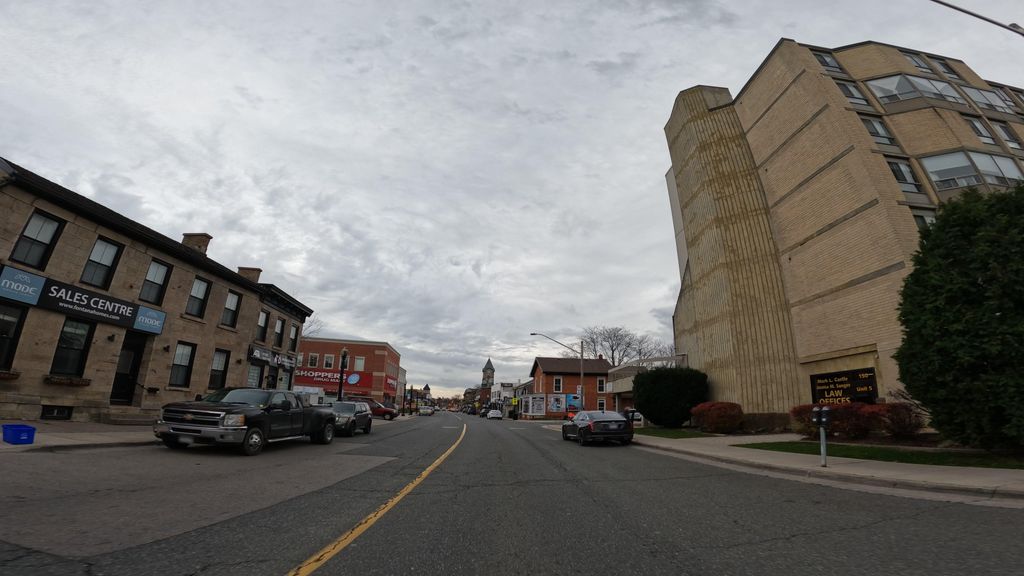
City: hamilton